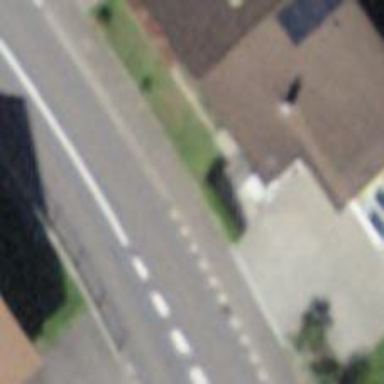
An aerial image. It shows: Asphalt sidewalk.